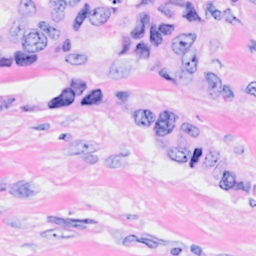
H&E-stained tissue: Breast